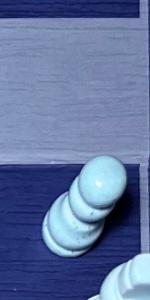
Label: Pawn_White